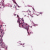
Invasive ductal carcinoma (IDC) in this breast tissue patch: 0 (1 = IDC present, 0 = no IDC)